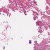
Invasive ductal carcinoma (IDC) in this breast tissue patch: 0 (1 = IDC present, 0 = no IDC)